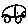
Label: car